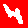
Digit: 4